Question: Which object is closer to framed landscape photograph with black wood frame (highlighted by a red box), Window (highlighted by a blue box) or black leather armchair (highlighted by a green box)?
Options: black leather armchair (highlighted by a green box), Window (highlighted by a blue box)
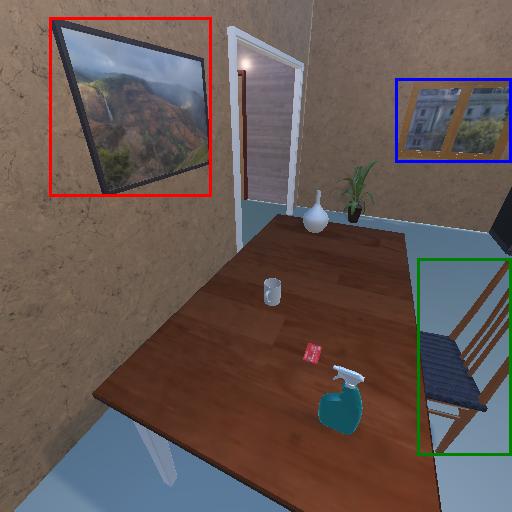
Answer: black leather armchair (highlighted by a green box)